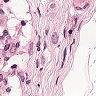
Metastatic tissue present: yes